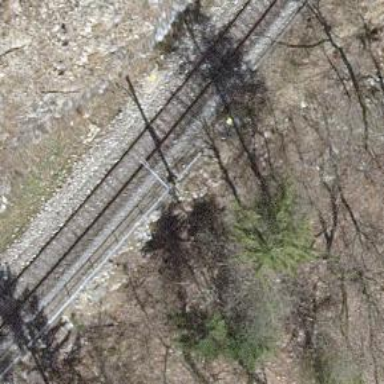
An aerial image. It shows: Railway signal.